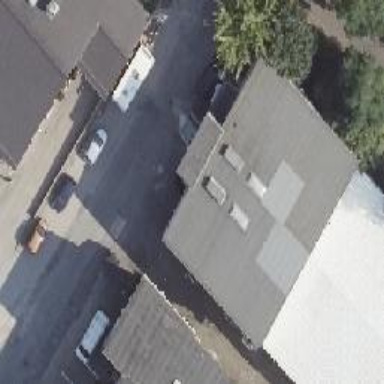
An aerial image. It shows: Motorcycle repair shop.